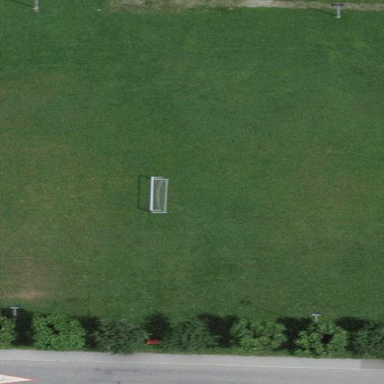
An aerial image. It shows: Soccer pitch designated for leisure and sports activities.